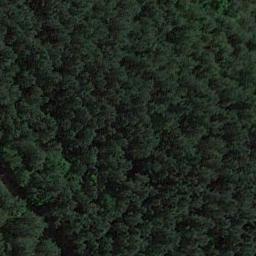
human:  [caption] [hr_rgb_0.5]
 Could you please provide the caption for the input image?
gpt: The forest is full of green trees .

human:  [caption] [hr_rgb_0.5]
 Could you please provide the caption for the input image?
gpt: The forest has a lot of dense dark green trees .

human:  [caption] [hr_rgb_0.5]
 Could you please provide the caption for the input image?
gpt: There is a winding path in this forest .

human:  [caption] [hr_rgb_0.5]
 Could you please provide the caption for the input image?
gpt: Many dark green trees are in a forest .

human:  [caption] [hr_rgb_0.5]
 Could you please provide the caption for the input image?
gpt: A dense forest with many green trees .